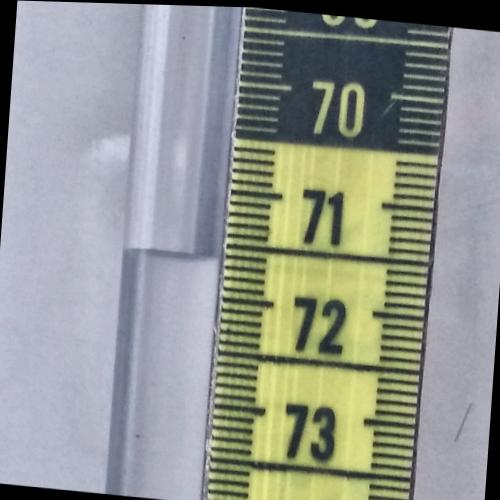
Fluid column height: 71.6 cm